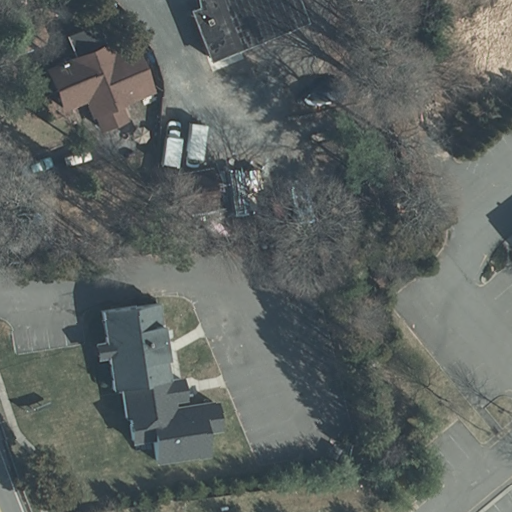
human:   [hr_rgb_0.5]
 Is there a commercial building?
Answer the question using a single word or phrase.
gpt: yes

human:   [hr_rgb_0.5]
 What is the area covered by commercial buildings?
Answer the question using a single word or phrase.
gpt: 976m2

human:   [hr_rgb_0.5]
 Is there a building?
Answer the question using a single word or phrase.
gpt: yes

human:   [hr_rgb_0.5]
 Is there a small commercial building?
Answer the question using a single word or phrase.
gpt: yes

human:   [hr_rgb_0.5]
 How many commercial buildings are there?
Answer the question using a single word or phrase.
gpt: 4

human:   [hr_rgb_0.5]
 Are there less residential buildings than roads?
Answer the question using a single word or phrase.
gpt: yes

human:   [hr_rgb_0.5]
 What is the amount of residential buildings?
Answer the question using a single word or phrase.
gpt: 0

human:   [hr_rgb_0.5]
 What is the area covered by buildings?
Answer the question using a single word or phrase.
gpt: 976m2

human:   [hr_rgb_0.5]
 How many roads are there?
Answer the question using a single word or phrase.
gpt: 1

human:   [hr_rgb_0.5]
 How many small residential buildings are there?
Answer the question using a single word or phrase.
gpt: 0

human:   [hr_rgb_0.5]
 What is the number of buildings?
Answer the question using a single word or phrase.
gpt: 4

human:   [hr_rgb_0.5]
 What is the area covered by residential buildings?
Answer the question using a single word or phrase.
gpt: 0m2

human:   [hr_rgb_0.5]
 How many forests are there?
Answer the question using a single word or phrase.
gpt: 0

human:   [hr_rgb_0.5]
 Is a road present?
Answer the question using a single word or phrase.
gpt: yes

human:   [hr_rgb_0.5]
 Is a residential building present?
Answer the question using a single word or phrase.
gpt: no

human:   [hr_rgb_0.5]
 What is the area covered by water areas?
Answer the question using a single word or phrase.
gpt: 0m2

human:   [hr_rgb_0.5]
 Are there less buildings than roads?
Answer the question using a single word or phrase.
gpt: no

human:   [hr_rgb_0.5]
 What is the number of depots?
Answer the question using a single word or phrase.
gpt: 0

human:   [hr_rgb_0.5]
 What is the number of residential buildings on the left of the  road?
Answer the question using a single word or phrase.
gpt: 0

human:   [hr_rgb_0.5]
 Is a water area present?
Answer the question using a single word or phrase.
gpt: no

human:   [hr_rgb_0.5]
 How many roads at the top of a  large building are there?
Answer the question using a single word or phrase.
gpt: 0

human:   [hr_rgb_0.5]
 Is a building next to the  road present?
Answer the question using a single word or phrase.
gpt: yes

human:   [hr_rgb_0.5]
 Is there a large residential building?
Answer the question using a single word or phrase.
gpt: no

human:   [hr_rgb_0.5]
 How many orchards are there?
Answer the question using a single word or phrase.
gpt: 0

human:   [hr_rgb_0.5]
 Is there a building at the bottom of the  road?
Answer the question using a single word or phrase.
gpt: no

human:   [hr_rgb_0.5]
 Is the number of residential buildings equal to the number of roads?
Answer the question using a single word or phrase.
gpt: no

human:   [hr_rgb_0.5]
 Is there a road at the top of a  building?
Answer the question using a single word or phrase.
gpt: no

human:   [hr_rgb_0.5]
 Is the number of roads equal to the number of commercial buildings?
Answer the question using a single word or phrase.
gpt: no

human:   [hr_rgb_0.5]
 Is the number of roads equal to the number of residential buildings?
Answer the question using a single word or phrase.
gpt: no

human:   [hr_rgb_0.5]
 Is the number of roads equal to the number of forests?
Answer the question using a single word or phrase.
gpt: no

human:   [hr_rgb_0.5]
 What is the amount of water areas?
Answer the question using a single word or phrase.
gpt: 0

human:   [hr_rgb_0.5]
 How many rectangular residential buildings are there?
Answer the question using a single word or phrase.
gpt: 0

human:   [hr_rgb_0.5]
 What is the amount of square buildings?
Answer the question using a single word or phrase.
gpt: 0

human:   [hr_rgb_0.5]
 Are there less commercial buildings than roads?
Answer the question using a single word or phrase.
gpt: no

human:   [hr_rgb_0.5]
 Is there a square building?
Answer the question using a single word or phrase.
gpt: no

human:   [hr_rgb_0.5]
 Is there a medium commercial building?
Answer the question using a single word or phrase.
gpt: yes

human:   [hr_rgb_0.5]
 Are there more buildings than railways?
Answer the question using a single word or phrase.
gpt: yes

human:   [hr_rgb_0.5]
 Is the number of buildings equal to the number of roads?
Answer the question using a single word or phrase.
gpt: no

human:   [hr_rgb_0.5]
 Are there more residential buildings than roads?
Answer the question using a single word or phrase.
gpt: no

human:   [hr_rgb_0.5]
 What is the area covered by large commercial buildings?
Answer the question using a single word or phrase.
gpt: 0m2

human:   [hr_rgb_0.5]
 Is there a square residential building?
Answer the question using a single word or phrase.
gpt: no

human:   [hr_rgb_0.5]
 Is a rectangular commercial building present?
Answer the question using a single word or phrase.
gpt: yes

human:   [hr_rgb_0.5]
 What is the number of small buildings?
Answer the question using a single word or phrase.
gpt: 1

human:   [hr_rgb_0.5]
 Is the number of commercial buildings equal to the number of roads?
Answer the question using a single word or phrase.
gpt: no

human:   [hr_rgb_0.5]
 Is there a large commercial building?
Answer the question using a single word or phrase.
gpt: no

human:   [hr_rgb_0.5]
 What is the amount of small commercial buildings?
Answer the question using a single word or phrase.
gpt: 1

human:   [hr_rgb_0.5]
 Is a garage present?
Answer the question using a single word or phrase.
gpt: no

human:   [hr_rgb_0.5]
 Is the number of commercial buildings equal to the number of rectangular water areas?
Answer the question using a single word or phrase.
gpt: no

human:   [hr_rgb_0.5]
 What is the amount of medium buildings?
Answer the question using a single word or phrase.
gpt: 3

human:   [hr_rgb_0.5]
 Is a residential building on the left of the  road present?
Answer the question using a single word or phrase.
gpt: no

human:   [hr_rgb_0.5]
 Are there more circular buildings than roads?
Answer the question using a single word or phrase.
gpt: no

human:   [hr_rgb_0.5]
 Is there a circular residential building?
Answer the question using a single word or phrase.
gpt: no

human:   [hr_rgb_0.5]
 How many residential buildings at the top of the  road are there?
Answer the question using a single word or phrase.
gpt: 0

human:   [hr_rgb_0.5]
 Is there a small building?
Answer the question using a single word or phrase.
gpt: yes

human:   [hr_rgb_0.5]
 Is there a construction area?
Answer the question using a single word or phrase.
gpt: no

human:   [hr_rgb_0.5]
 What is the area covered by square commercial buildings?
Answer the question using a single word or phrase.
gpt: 0m2

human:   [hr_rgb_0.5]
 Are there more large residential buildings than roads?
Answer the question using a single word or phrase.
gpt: no

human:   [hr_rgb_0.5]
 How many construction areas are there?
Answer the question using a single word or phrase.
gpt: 0

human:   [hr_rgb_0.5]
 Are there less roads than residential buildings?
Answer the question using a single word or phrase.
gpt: no

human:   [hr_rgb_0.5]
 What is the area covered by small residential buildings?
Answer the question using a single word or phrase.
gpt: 0m2

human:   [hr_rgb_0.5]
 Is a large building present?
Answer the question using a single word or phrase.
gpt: no

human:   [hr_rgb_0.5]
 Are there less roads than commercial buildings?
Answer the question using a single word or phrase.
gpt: yes

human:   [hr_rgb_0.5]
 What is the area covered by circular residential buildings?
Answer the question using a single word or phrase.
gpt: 0m2

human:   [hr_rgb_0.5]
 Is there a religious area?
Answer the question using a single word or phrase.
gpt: no